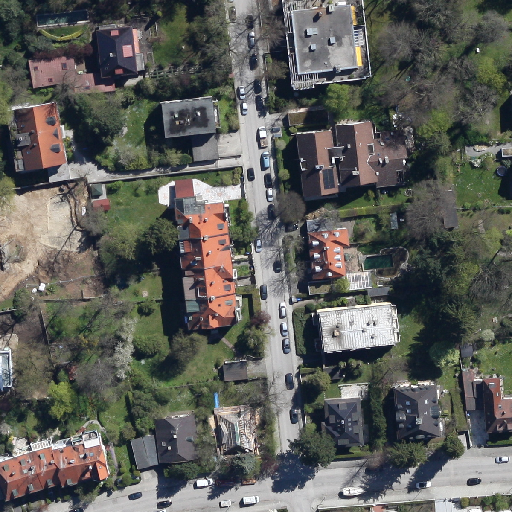
Referring expression: paved road along with tree